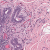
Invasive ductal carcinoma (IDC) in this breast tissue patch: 0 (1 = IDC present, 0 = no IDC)